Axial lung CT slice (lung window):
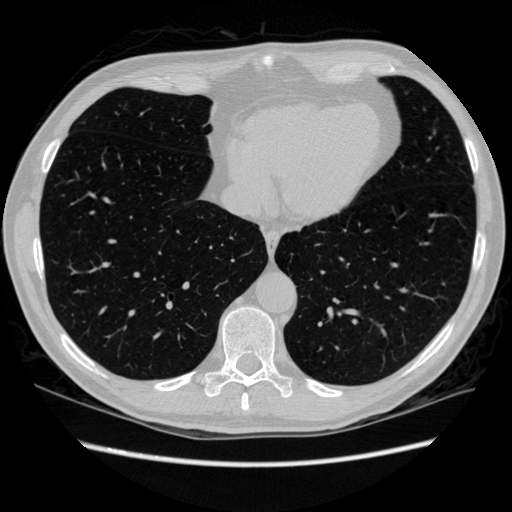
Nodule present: no